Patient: sex M, age 35
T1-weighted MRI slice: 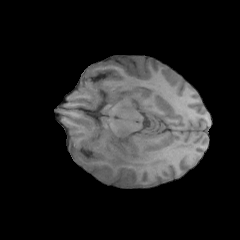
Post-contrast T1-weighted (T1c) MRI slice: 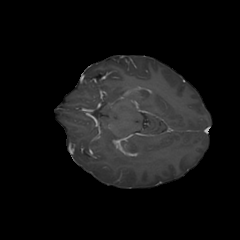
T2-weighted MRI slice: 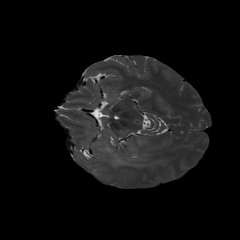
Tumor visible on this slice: yes
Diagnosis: Astrocytoma, IDH-wildtype
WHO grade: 2